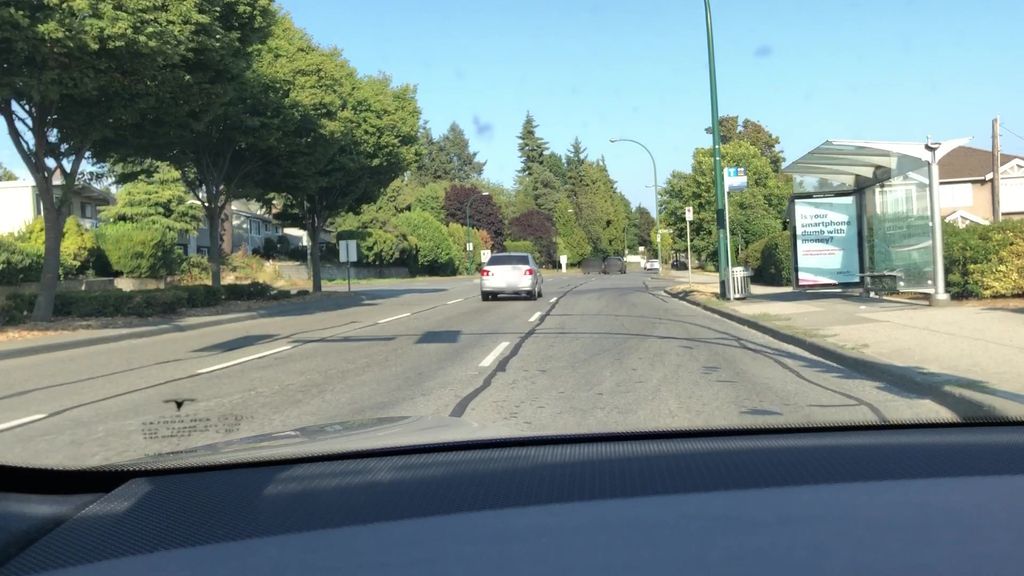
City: vancouver